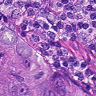
Metastatic tissue present: yes